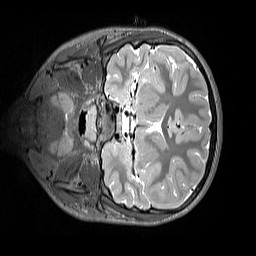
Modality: T2w
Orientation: coronal
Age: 10
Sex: female
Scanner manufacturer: siemens
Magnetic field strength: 3 T
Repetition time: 3.2 s
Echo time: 0.408 s